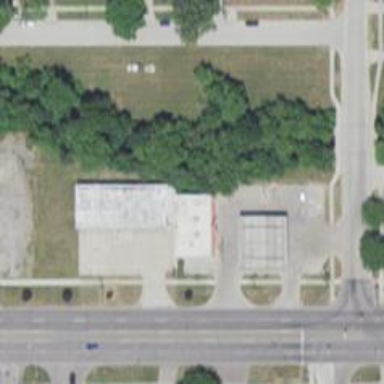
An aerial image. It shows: Convenience shop.